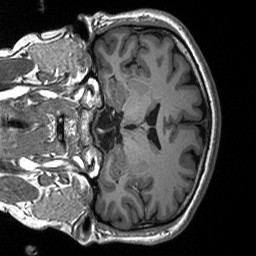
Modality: T1w
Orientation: coronal
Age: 33
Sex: male
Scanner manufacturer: siemens
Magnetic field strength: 3 T
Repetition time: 2.53 s
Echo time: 0.00219 s